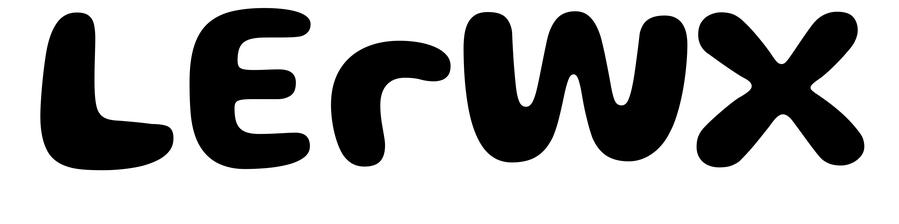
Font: Gluten_SemiBold